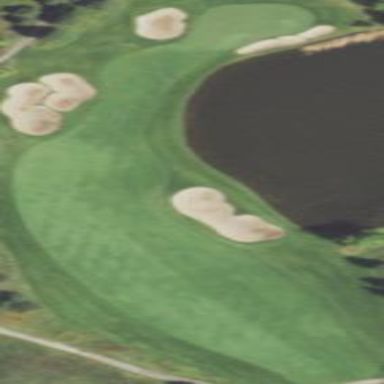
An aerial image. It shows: Golf fairway in the image.